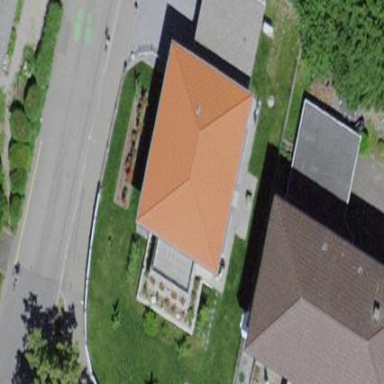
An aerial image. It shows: Building with hipped roof made of roof tiles.